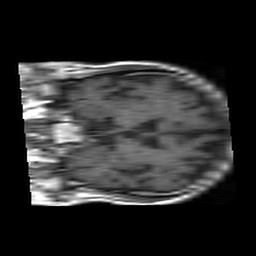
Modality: T1w
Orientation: coronal
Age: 64
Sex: male
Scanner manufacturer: philips
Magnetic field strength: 1.5 T
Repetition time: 0.5279 s
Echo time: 0.011 s